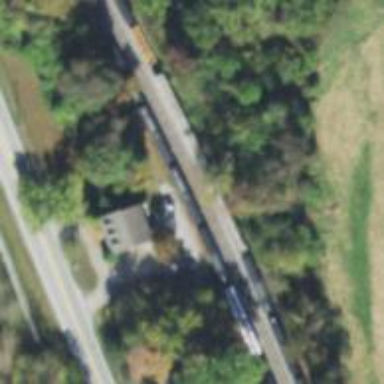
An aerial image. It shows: Railway siding for service.